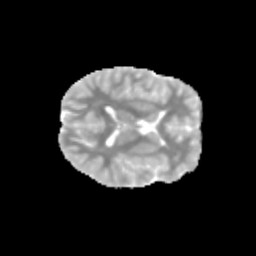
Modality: MD
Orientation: axial
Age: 11
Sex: female
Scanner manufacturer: siemens
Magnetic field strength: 3 T
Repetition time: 3.8 s
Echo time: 0.07 s